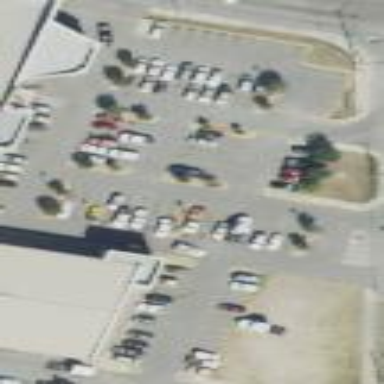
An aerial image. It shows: Parking area.